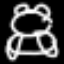
Label: frog